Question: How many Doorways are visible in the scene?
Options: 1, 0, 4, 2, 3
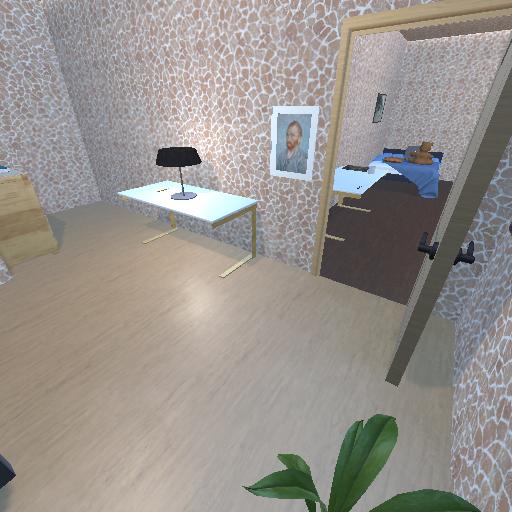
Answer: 1